Question: My question is: How do I draw lines coming from a specific DIV, & having them connect to the other DIVs on the page? (Spiderweb effect)
So far, I got - <URL>
Have all the lines be coming from the mother div, as shown below:

Below is the code that I am currently using (the same as the one in my JsFiddle):
I am actually using '<a>' (links) for this & not DIVs, but you know what I mean...
'''
var lineCoords = new Array();
var stage;
var globalTimer = null;
$(window).resize(function() {
clearTimeout(globalTimer);
globalTimer = setTimeout(doneResize, 100);
});
function doneResize(){
drawLines();
}
function drawLines(){
lineCoords = new Array();
$('div#container > a').each(function(){
if ($(this).attr('data-action-properties').length>0){
var actionProperties = $.parseJSON($(this).attr('data-action-properties'));
}
var dx = $(this).css('left').replace('px','');
var dy = $(this).css('top').replace('px','');
var wd = ($(this).css('width').replace('px','') /2);
var hi = ($(this).css('height').replace('px','') /2);
var position = $(this).offset();
lineCoords.push(parseInt(dx)+(wd));
lineCoords.push(parseInt(dy)+(hi));
});
var layer = new Kinetic.Layer();
var redLine = new Kinetic.Line({
points: lineCoords,
stroke: '#000',
strokeWidth: 2,
lineCap: 'round',
lineJoin: 'round',
dashArray: '0 30 0 30'
});
layer.add(redLine);
stage.add(layer);
}
$(document).ready(function() {
stage = new Kinetic.Stage({
container: "container",
width: $('#container').width(),
height: $(window).height()
});
setTimeout(drawLines,100);
});
$(window).resize(function(e){
stage.clear();
});
function imageresize() {
var contentwidth = $('body').width();
if ((contentwidth) < '700'){
$('.fluidimage').attr('src','little.jpg');
} else {
$('.fluidimage').attr('src','big.jpg');
}
}
imageresize();// Triggers when document first loads
$(window).bind("resize", function(){ // Adjusts image when browser resized
imageresize();
});
'''
Thank you so much for your help, I greatly appreciate it!
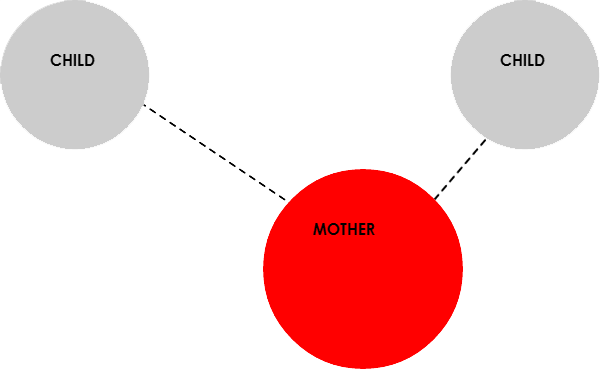
Answer: This is close to what you're looking for: <URL>
basically similar to what Ani said.
All your lines need to be from your 0,1 to 2i,2i+1 so that the coordinates match. And in a loop.
'''
var layer = new Kinetic.Layer();
for (var i=0; i<lineCoords.length / 2; i++){
var redLine = new Kinetic.Line({
points: [lineCoords[0], lineCoords[1], lineCoords[2*i],lineCoords[2*i+1]],
stroke: '#000',
strokeWidth: 2,
lineCap: 'round',
lineJoin: 'round',
dashArray: '0 30 0 30'
});
layer.add(redLine);
};
stage.add(layer);
'''